Interaction volume radius: 10 \u00c5
Interaction volume height: 10 \u00c5
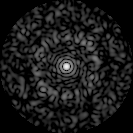
Disorder parameter: 0.8091